Question: I simply need to get the 'html' from a particular (cross domain) request.
I'm using the JQuery.ajax() function passing 'dataType=json' so that JQuery generates a 'script' tag and fires off the request.
Here's the code:
> '''
var url="http://www.google.com/callback=?";
$.ajax({
type: 'GET',
url: url,
dataType: 'json',
success: function(data) {$("#out").append("success "+data); },
error: function(data) {$("#out").append("failure "+data); },
complete: function(data) {$("#out").append("complete "+data); },
data: {},
async: false
});
'''
Now, the odd bit is that, using firebug, I do see the generated script tag AND the response from the remote server, but none of my callbacks are being called.

How do I get the html returned from the 'ajax()' call? Am I using the wrong function in the first place?
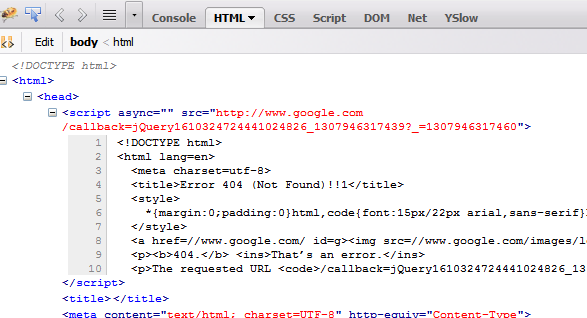
Answer: The callback isn't called because the document returned is not a JavaScript application consisting of a function call to that callback.
JSON-P works by running third party JS that calls a function on your page.
You <URL>.
If you want to get such content then you need to proxy it through a server. Either one on the same origin (so you can get the content directly) or one that <URL>.